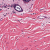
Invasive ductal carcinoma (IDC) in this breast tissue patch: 0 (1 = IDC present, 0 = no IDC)